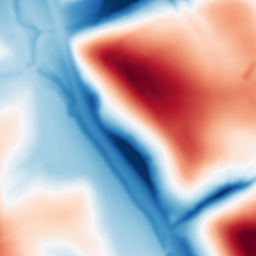
Category: multiscale
Decomposition family: dog
Decomposition parameters: sigma_low: 2
sigma_high: 50
Upsampling method: quartic
Upsampling parameters: scale: 4
Upsampling scale: 4